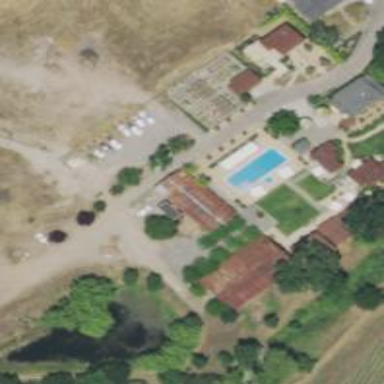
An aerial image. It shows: Swimming pool located in leisure land.